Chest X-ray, PA view. Patient: 50 years old, sex F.
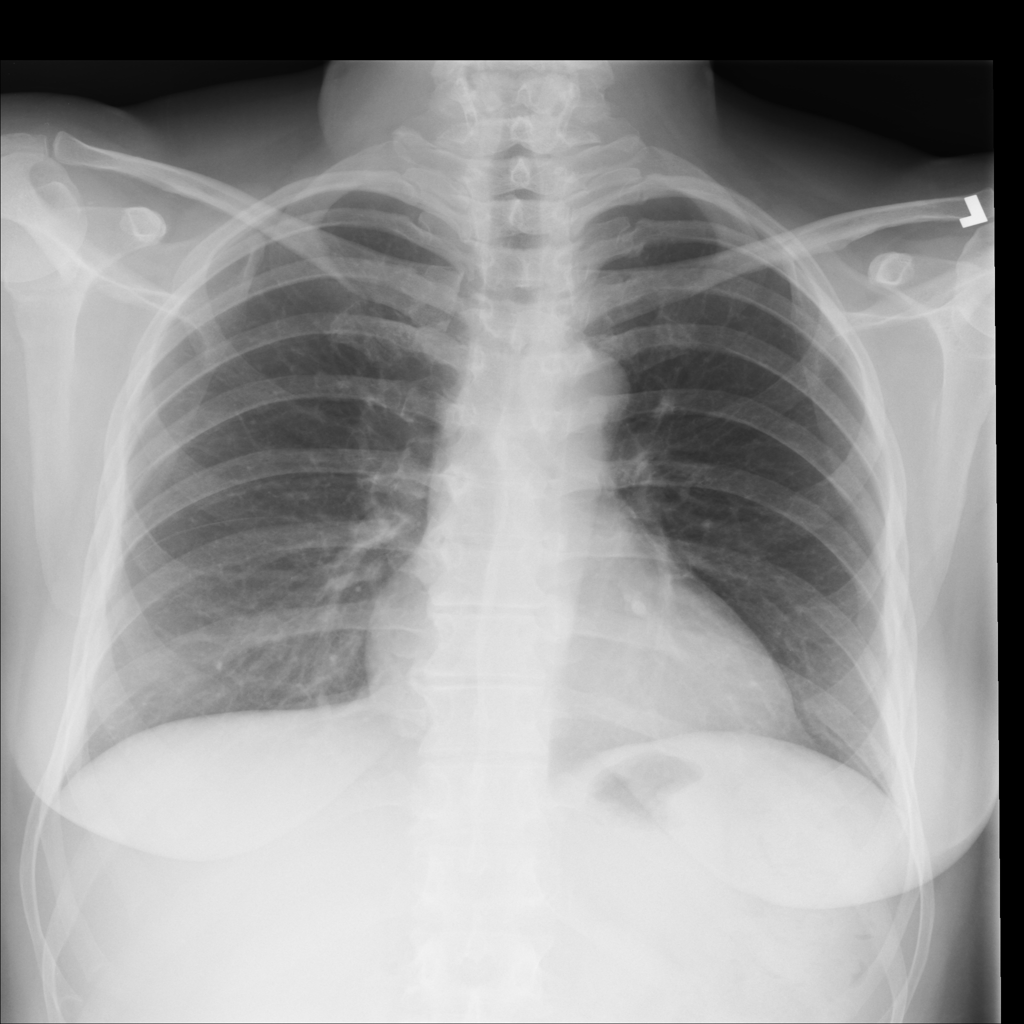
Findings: No Finding